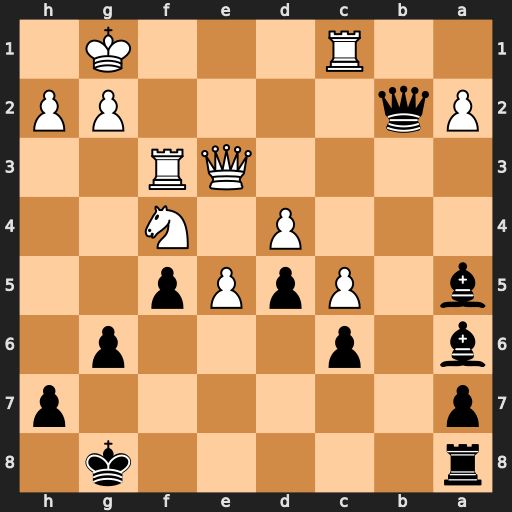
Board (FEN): r5k1/p6p/b1p3p1/b1PpPp2/3P1N2/4QR2/Pq4PP/2R3K1
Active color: b
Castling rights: -
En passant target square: -
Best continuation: Bd2 Rd1 Bxe3+